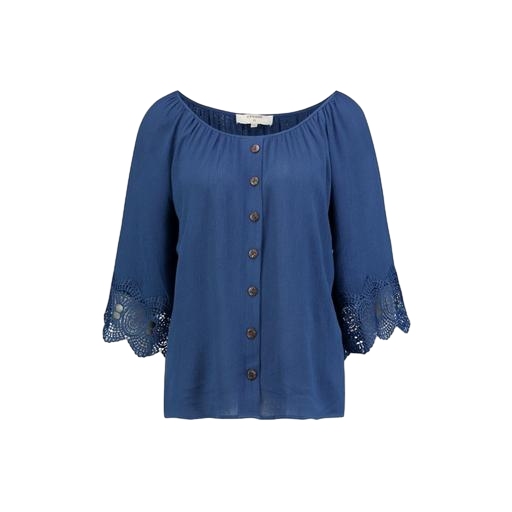
blue lace-accented top, blue button-front top, blue short-sleeved blouse, white background